Field crop: maize
Growth stage: 2
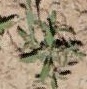
Species: atriplex